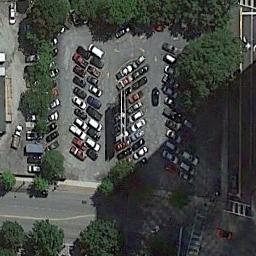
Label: parking_lot